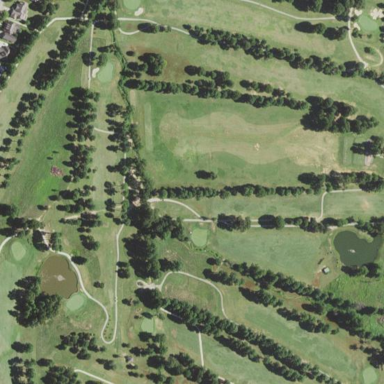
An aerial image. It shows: Golf course surrounded by greenery.